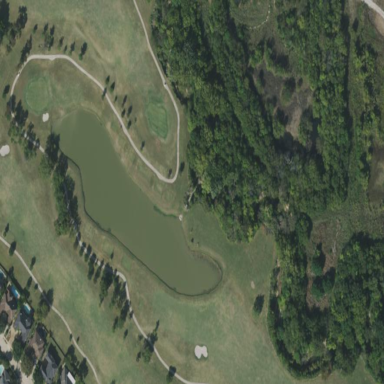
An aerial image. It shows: Water hazard on golf course. The hazard is natural water feature.